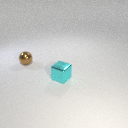
small brown metal sphere behind small cyan metal cube